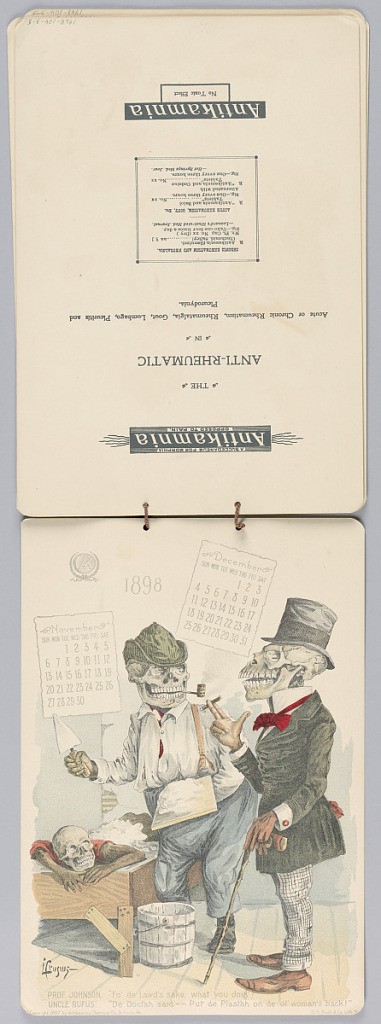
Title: The Antikamnia Calendar, November and December, 1898: Stereotyped Caricature
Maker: Louis Crusius, American, 1862 - 1898
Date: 1897
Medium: Chromolithograph on paper with string binding
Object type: Calendar
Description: November and December, 1898.